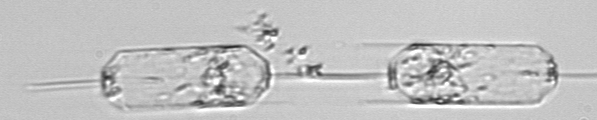
Label: Ditylum_brightwellii